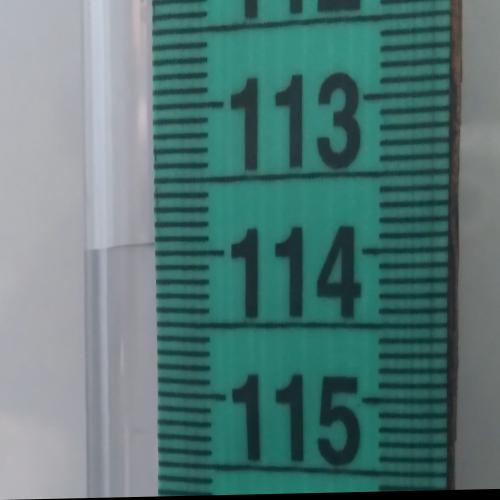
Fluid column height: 113.9 cm